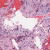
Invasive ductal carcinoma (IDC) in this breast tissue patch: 1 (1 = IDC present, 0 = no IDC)